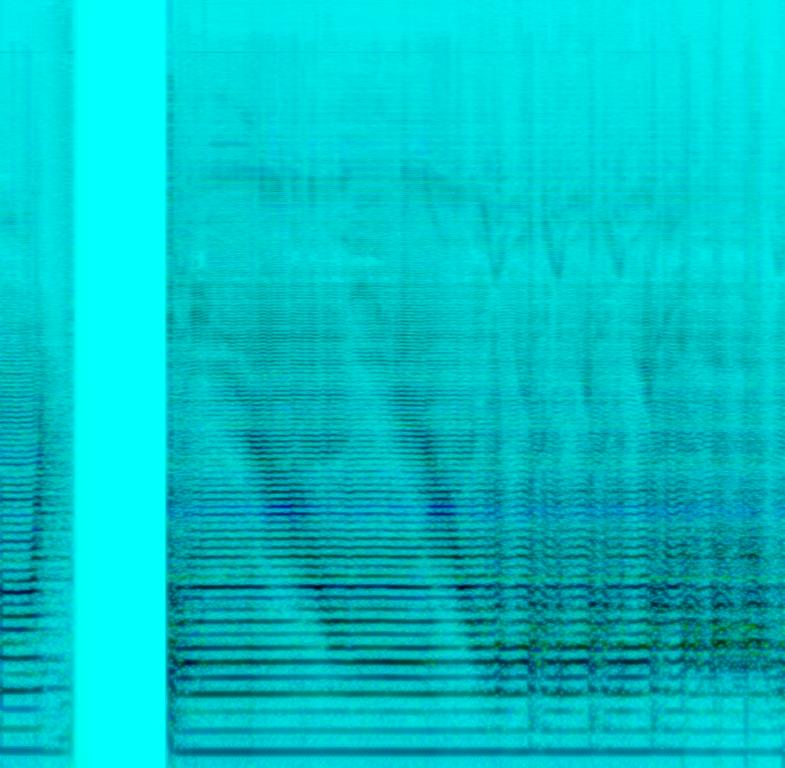
This sound is produced on a didgeridoo. The song has a droning sound interspersed with sounds of bass notes. There is a rhythm to this droning and bass sound but there is no melody. This song has a tribal feel. This song can be played in a movie scene where a person is lost in a forest.